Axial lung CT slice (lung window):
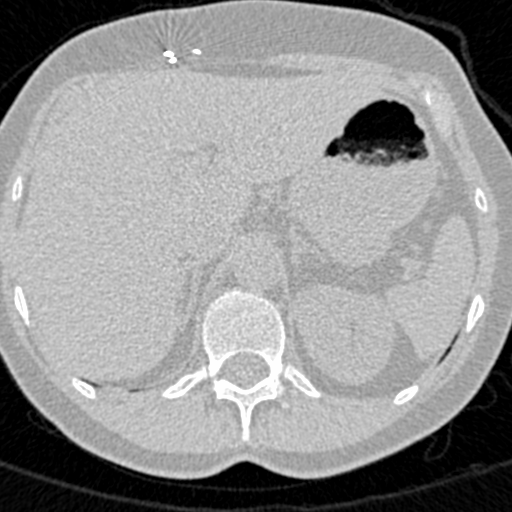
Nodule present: no